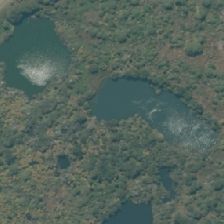
Land cover: lake_pond